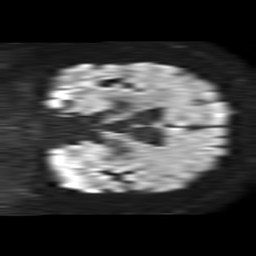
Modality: TRACE
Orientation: coronal
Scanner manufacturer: philips
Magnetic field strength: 1.5 T
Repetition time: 4.6 s
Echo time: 0.08437 s